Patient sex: F
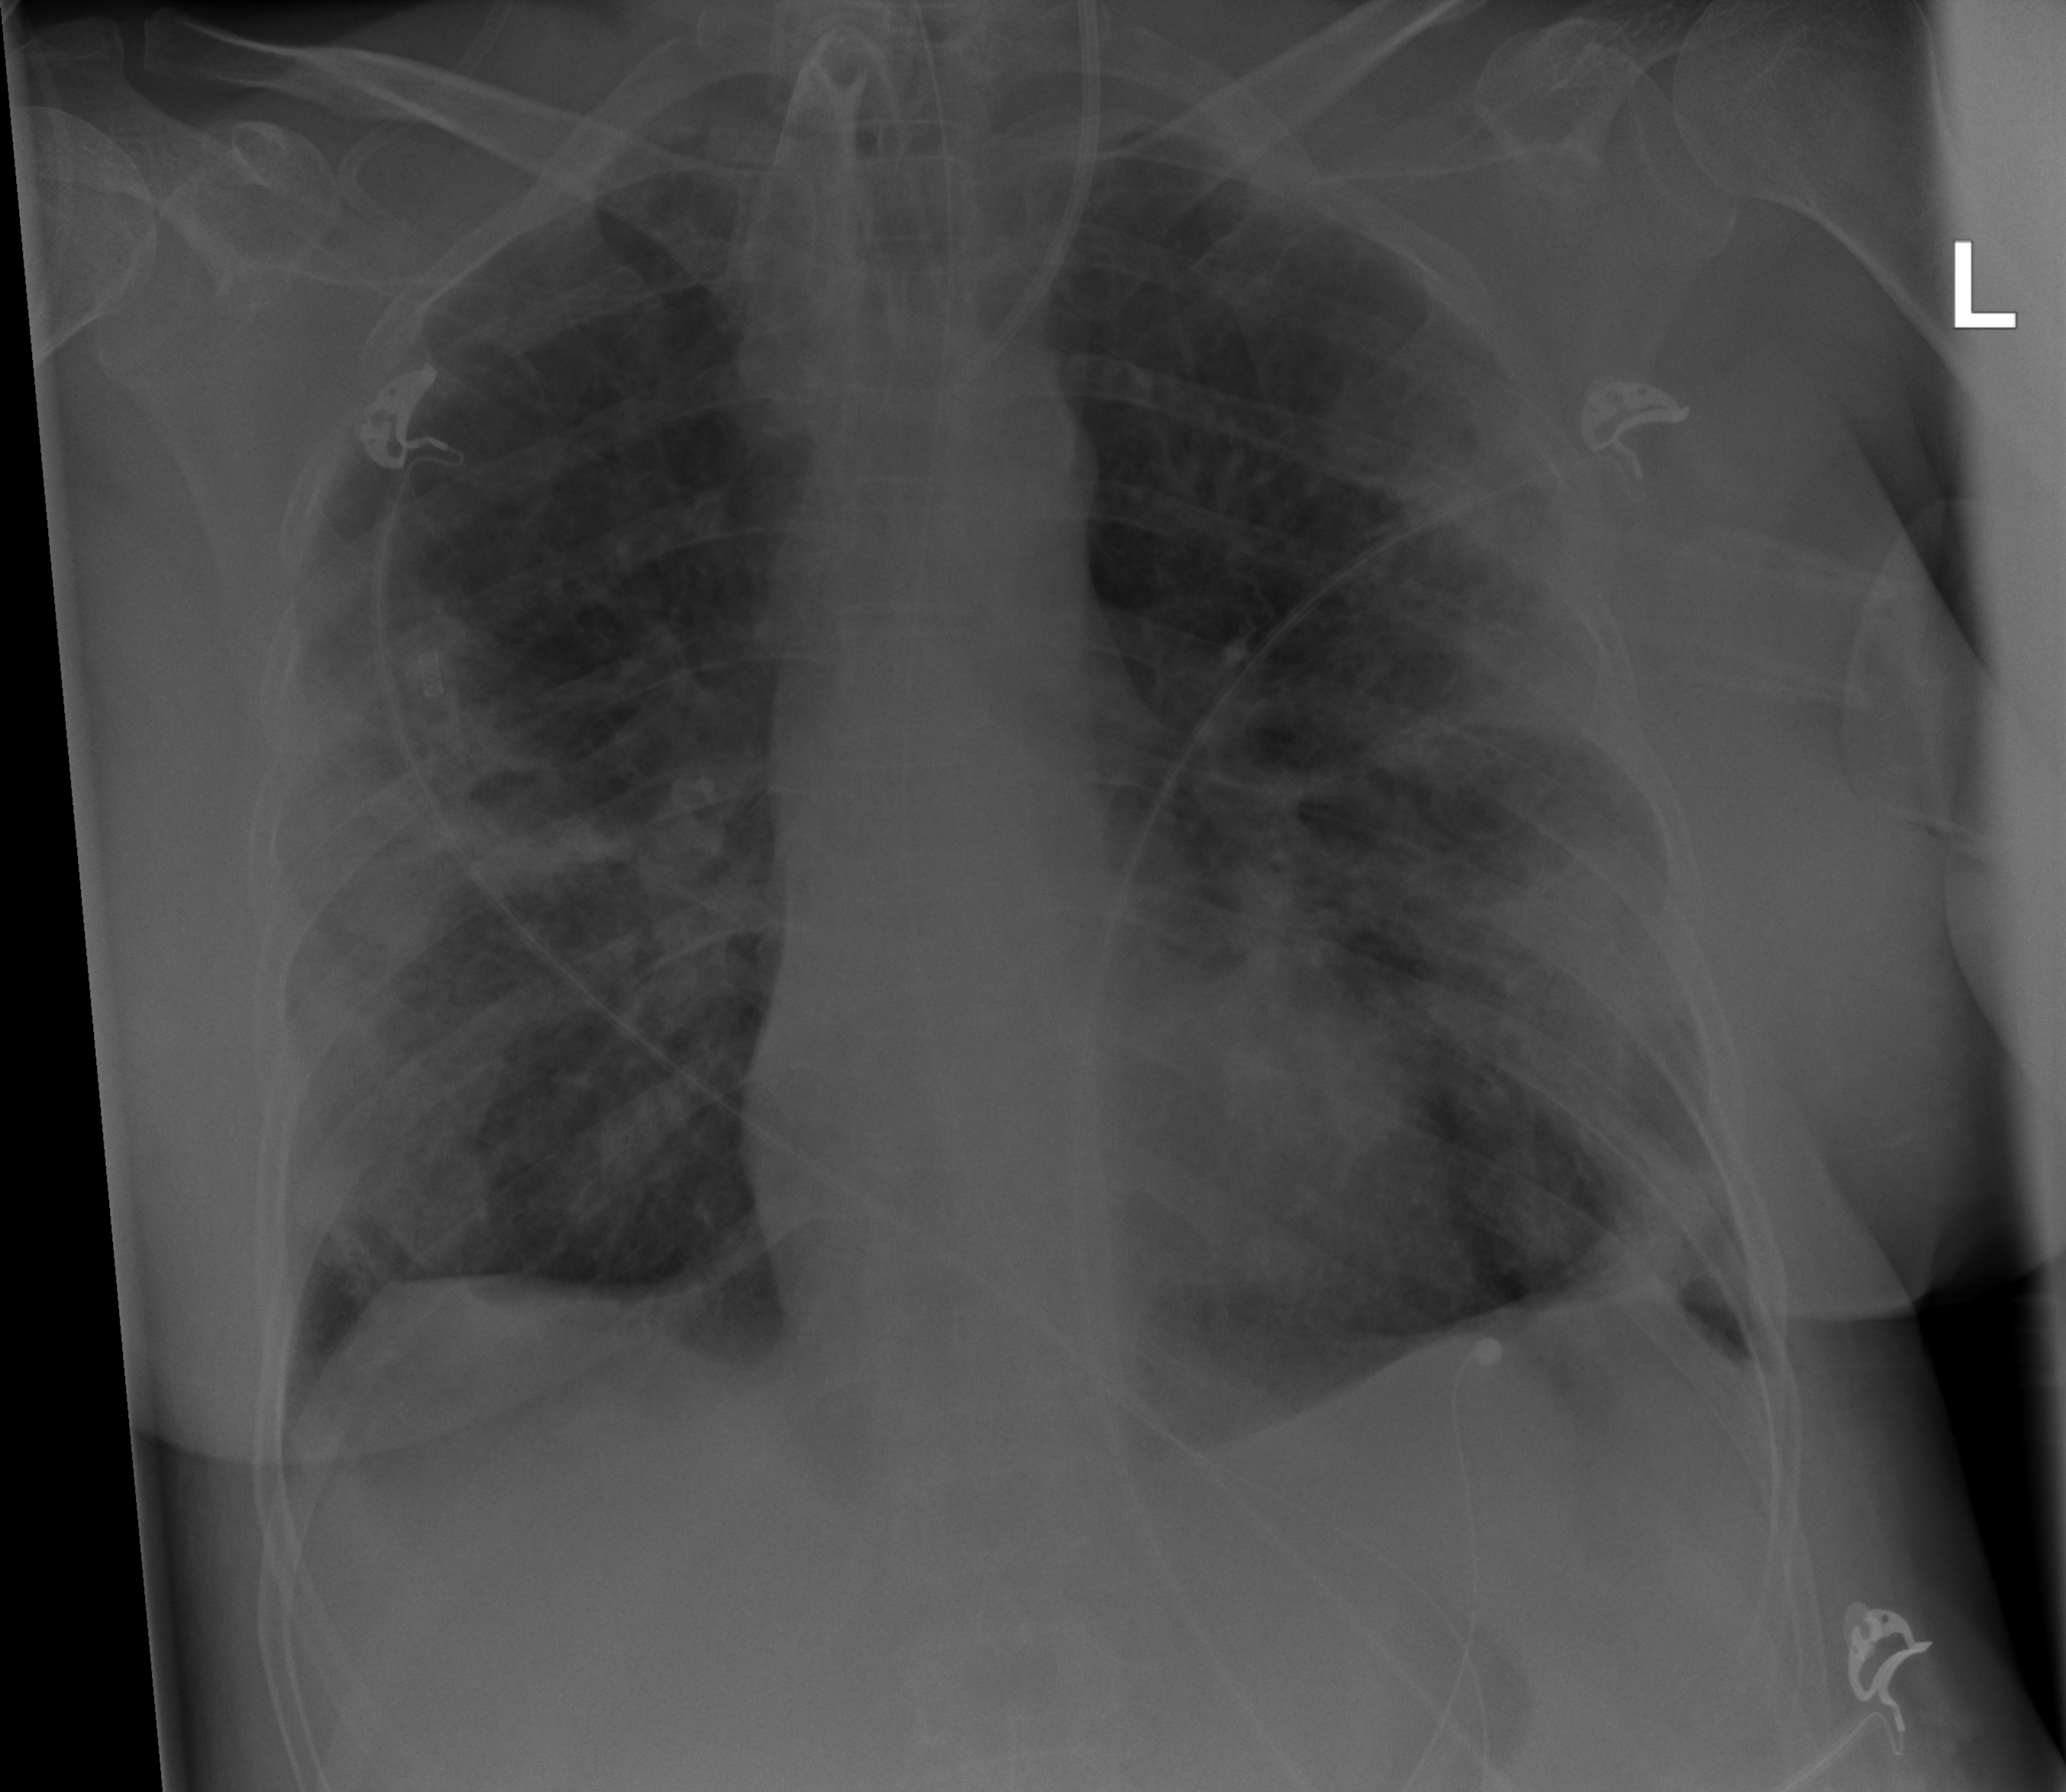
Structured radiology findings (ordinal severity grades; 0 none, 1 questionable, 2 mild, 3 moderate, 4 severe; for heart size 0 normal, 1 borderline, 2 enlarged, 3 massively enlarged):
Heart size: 0
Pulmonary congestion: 0
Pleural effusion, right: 0
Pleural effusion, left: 0
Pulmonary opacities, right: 2
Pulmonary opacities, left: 2
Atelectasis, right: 2
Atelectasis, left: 2